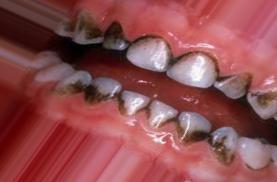
Condition: Tooth Discoloration